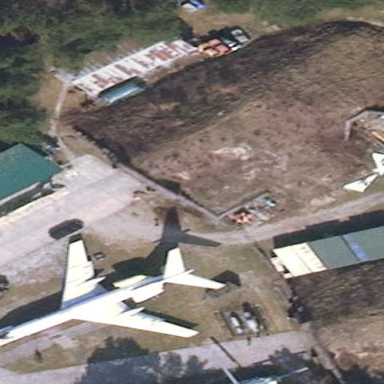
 specifically hardened aircraft shelter."